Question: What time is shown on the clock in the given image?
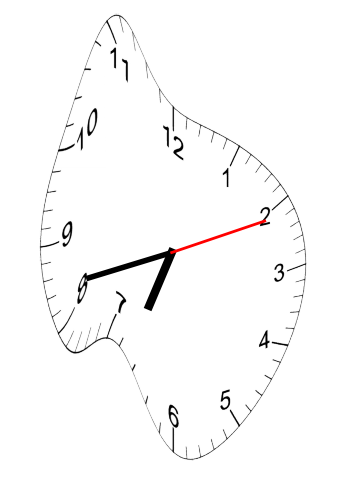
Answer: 06:42:11